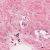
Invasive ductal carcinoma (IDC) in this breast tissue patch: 0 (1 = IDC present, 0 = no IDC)